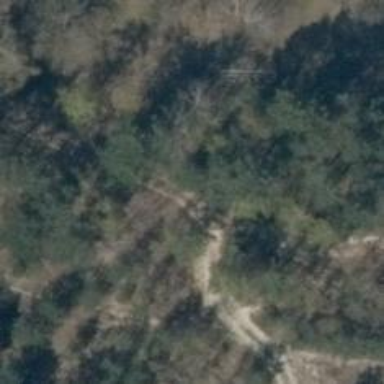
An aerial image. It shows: Track road with grade4 tracktype.